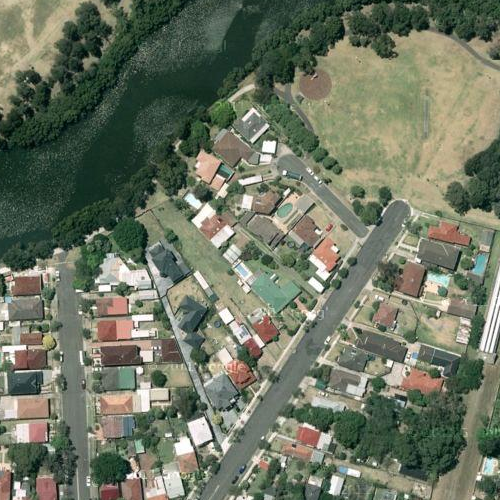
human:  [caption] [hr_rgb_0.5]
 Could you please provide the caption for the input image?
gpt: There is a wide curved river with some plants on both banks of the river .

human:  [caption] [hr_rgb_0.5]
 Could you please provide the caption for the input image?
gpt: Some plants on both side of a river .

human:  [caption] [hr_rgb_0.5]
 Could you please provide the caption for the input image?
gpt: A wide river with dark green waters while some plants on both sides of the river .

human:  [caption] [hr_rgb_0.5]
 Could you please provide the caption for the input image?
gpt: There are some plants on both side of the curved river .

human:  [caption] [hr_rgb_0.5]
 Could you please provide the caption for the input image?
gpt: A curved river with green plants on both banks .